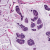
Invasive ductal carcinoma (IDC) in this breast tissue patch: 1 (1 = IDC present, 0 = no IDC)